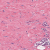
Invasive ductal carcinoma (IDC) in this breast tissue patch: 0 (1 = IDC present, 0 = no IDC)